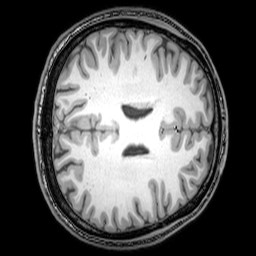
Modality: T1w
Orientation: axial
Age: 26
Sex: male
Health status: healthy
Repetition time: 0.081 s
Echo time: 0.037 s